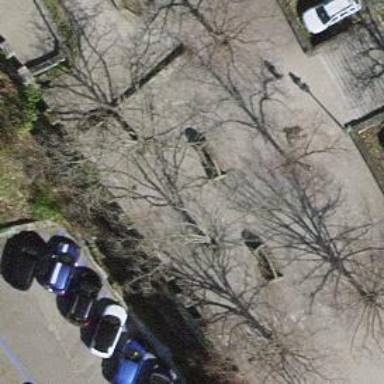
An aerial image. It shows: Bench for seating.